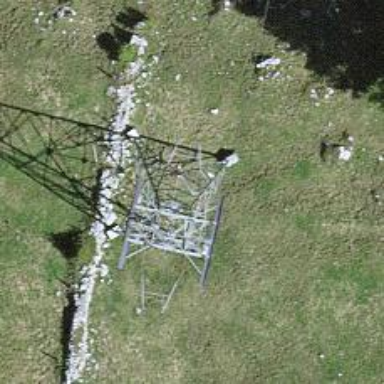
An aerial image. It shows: Pylon for aerialway.